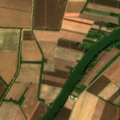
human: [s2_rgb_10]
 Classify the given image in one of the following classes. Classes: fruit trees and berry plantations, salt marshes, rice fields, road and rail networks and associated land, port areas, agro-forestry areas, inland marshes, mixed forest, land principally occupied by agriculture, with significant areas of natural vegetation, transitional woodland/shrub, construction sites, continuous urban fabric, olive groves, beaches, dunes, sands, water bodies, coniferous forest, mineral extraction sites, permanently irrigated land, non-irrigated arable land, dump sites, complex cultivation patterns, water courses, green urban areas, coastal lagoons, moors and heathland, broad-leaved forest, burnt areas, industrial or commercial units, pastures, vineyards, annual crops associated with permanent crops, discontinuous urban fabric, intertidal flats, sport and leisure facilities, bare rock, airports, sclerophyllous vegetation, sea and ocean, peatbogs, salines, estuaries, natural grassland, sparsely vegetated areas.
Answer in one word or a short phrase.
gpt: non-irrigated arable land, transitional woodland/shrub, water courses